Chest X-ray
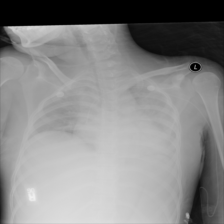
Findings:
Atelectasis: negative
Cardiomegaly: negative
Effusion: negative
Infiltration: positive
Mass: negative
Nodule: negative
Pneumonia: negative
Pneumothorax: negative
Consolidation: negative
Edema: negative
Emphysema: negative
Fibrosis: negative
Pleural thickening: negative
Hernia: negative